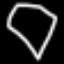
Label: diamond